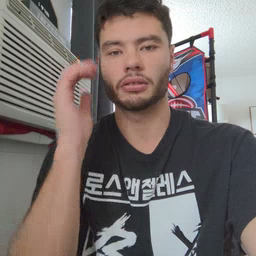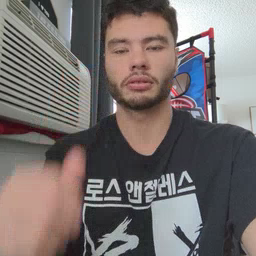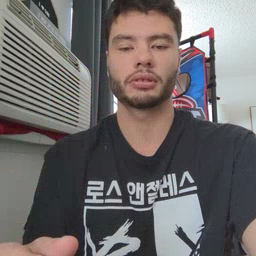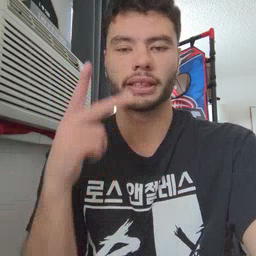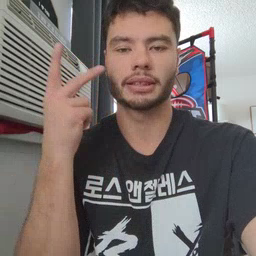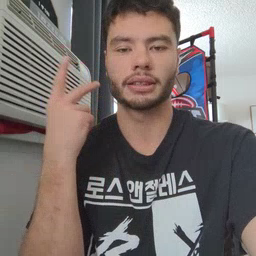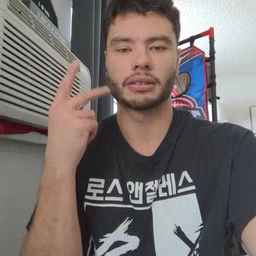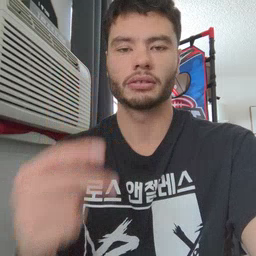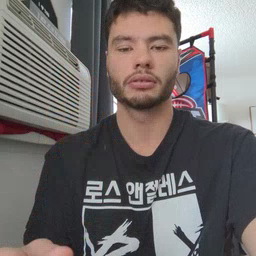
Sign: kitty